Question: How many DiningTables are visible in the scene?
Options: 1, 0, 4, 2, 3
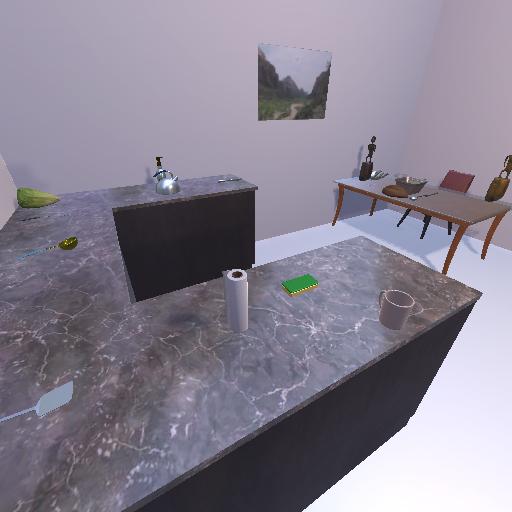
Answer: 1